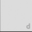
Piece: xx